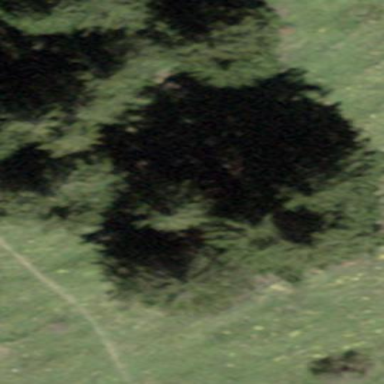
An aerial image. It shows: Forest area.